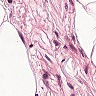
Metastatic tissue present: no